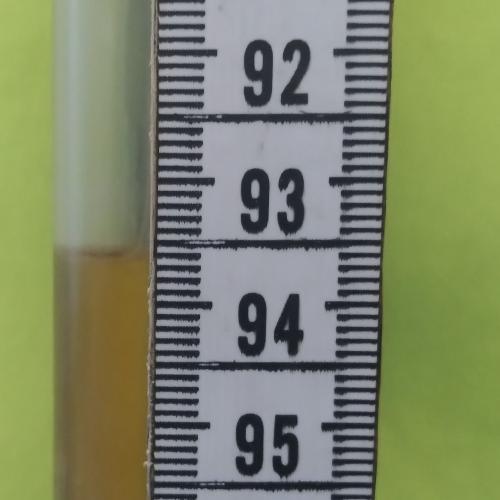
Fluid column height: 93.6 cm